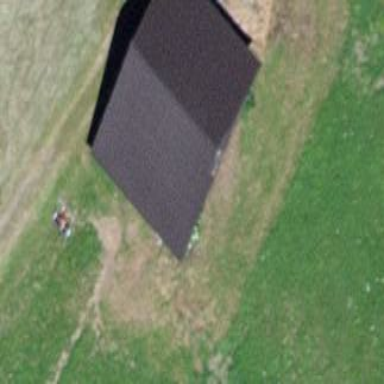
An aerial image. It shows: Rural barn.